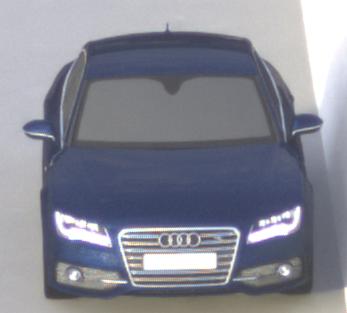
Make: Audi
Model: S7 Sportback cod
Detailed model: S7 (4G) Sportback
Model produced from: 2012/06
Model produced until: 2014/05
Doors: 5
Color: blue
Road condition: dry road
Daytime: morning or afternoon
Contrast: medium contrast